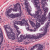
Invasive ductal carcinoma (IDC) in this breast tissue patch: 0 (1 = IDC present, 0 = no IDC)